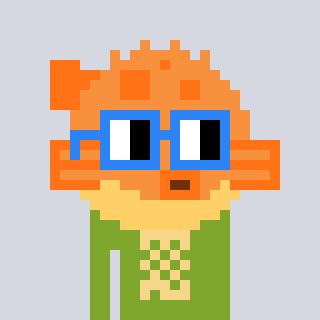
a pixel art character with square blue glasses, a pufferfish-shaped head and a slimegreen-colored body on a cool background